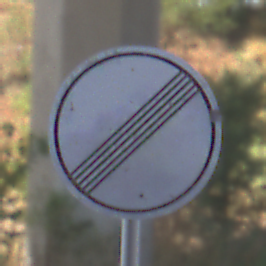
Verkehrszeichen: EndeSaemtlicherBegrenzungen
Umgebung: Roofed, Underpass
Tageszeit: Midday
Wetter: Clear
Licht: Natural
Jahreszeit: NotSpecified
Kontrast: LowContrast